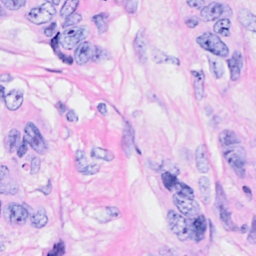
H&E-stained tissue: Breast